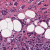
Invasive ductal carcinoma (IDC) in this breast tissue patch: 1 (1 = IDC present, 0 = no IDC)